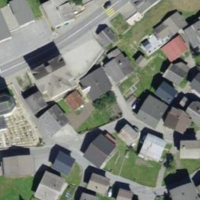
EUNIS habitat code: 54
Species observed at this site:
Corvus corone
Cyanistes caeruleus
Lophophanes cristatus
Anas platyrhynchos
Chloris chloris
Hipparchia semele
Streptopelia decaocto
Passer domesticus
Fringilla coelebs
Prunella collaris
Felis catus
Ptyonoprogne rupestris
Passer montanus
Turdus merula
Pararge aegeria
Parus major
Vanessa atalanta
Pica pica
Phoenicurus ochruros
Cinclus cinclus
Pyrrhocorax graculus
Nymphalis antiopa
Motacilla alba
Periparus ater